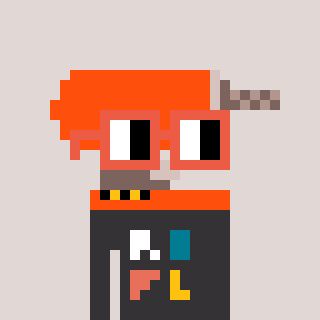
a pixel art character with square orange glasses, a drill-shaped head and a grayscale-colored body on a warm background